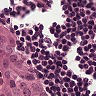
Metastatic tissue present: yes